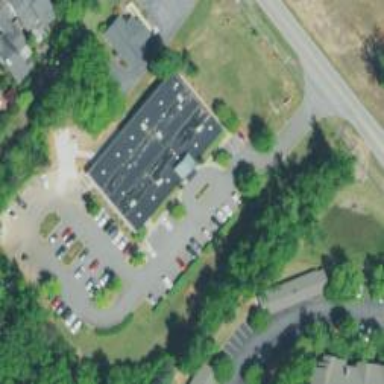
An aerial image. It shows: Clinic building providing healthcare services.